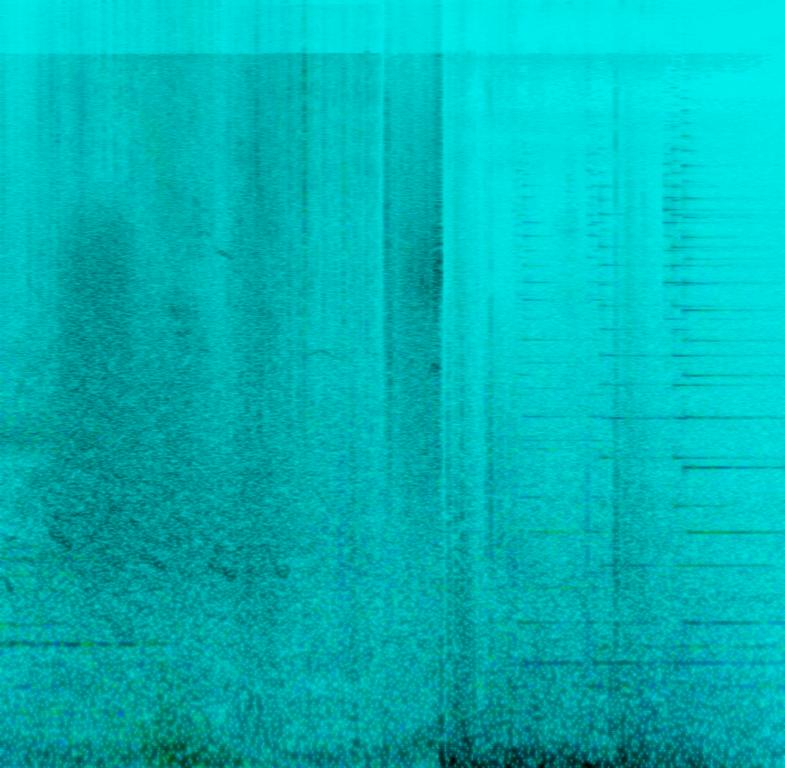
This song is from a game. This clip starts with the sound of fireballs. This is followed by distant blasting sounds. A stringed instrument plays chords at a high pitch. There is no percussion in this song. There are no other instruments in this clip.